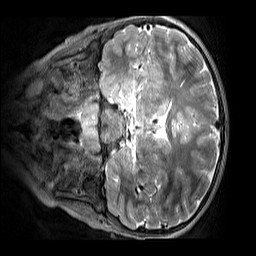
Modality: T2w
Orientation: coronal
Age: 9
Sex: female
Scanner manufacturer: siemens
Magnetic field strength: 3 T
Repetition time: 3.2 s
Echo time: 0.408 s